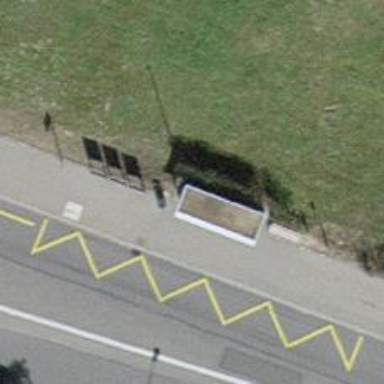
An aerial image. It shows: Bench for seating.